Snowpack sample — Snodgrass Mountain, Crested Butte, Colorado (2/4/25, 12:06 PM MST)
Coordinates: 38.923, -106.968
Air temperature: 35 °F
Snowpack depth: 80 cm
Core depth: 20 cm
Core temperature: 33.8 °F
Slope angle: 14°, slope face: 78°
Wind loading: low
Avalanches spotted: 0
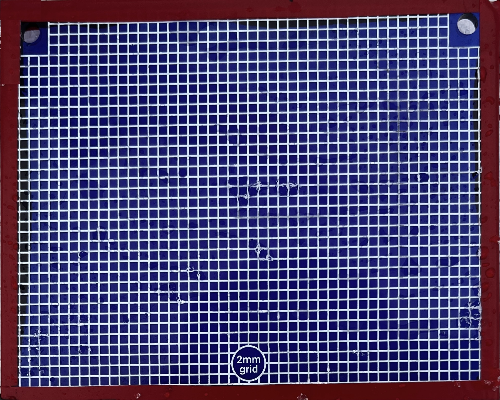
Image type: profile
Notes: No avalanches nearby, unusually warm weather for the last month reported by residents, Collected 25 yards from treeline